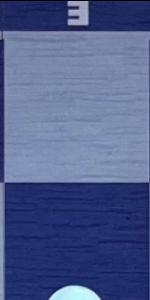
Label: Empty